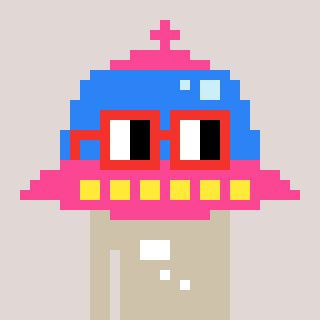
a pixel art character with square red glasses, a ufo-shaped head and a bege-colored body on a warm background